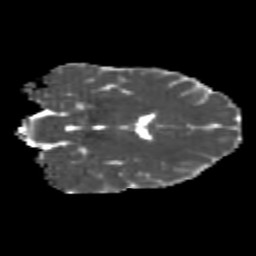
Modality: MD
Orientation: coronal
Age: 25
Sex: female
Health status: healthy
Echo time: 0.074 s